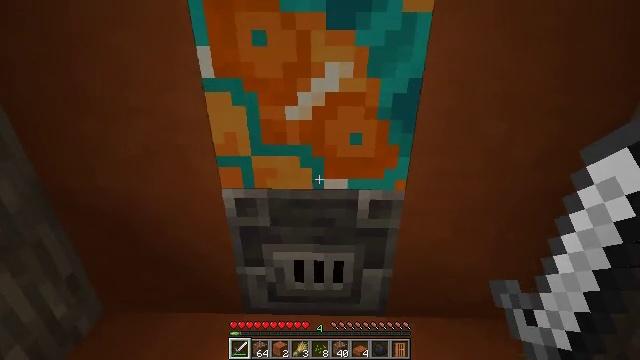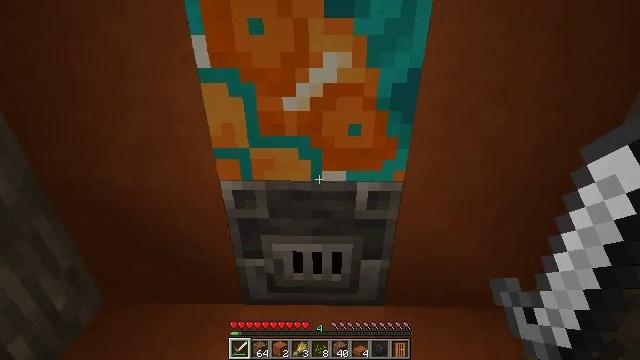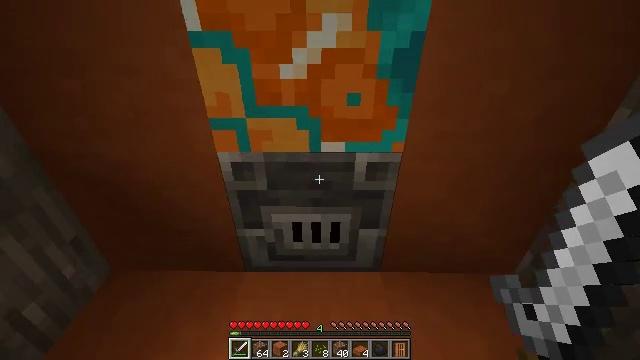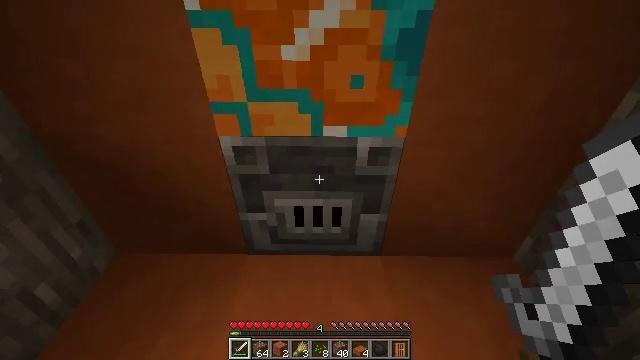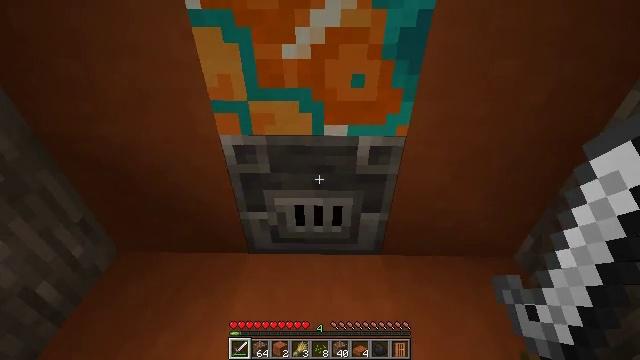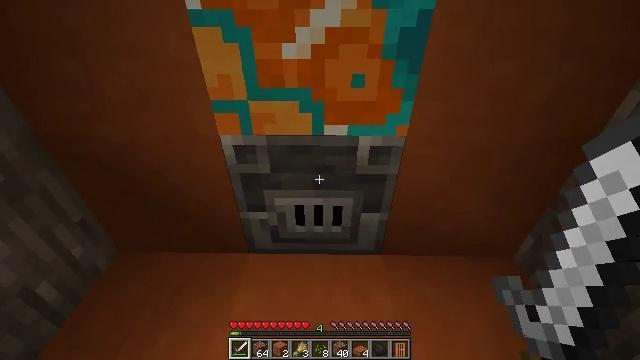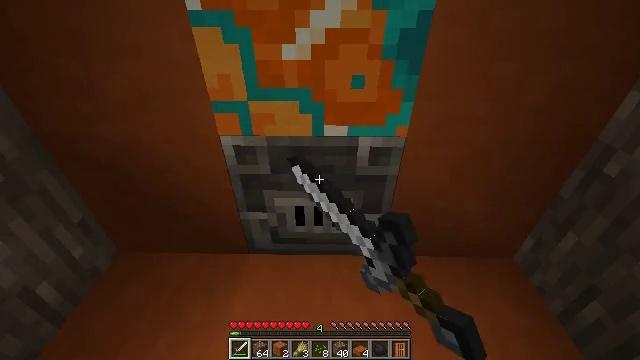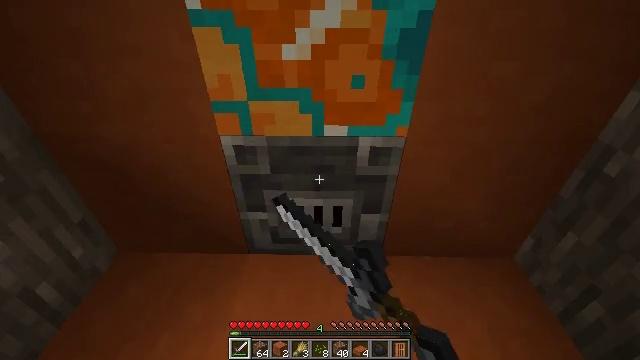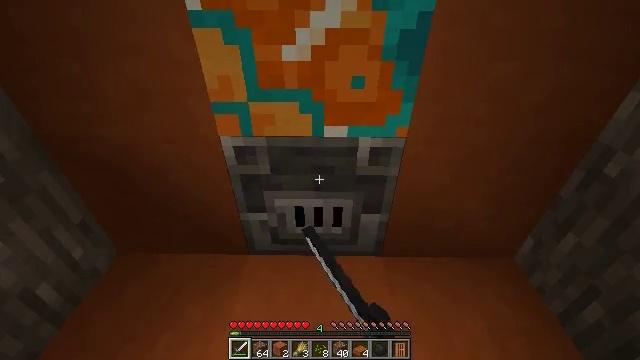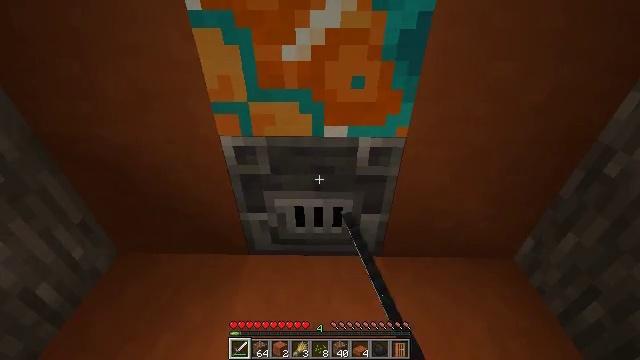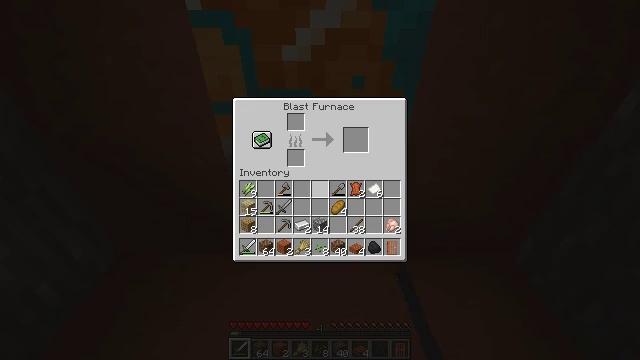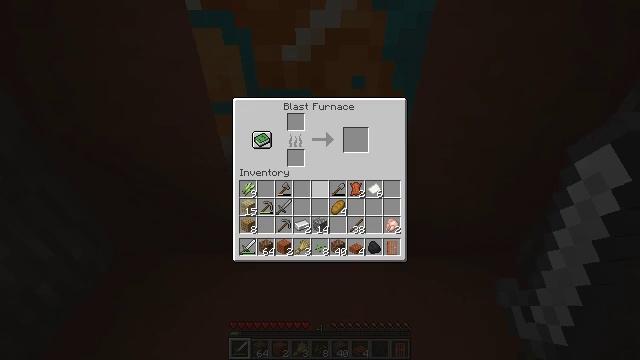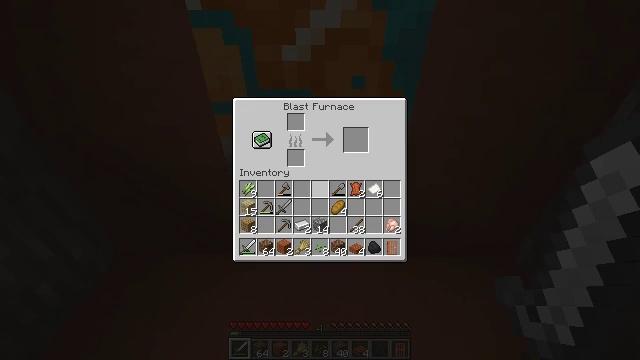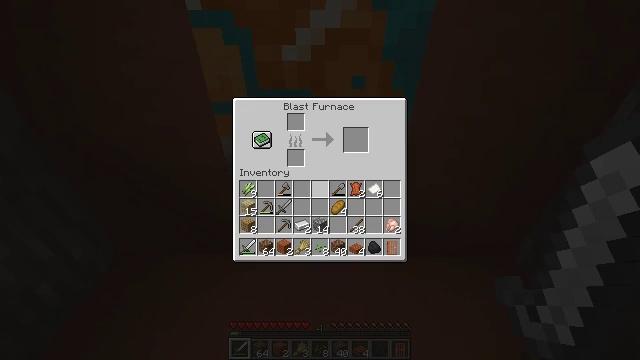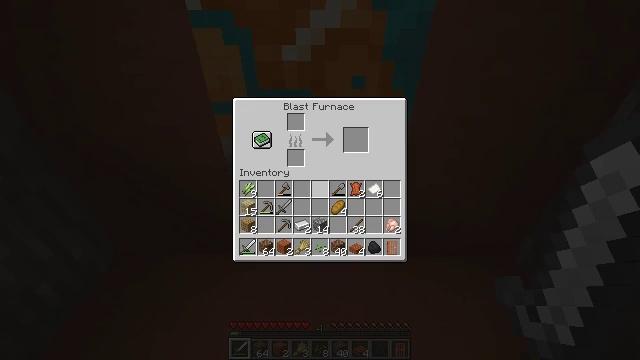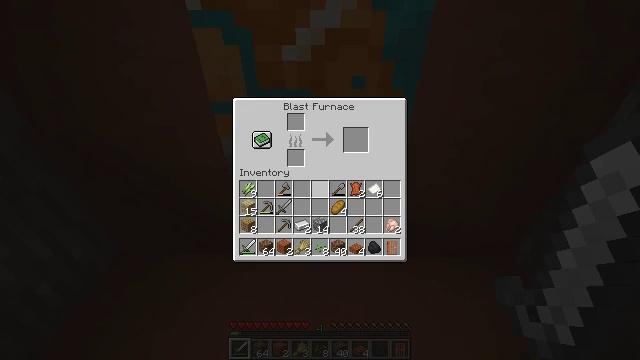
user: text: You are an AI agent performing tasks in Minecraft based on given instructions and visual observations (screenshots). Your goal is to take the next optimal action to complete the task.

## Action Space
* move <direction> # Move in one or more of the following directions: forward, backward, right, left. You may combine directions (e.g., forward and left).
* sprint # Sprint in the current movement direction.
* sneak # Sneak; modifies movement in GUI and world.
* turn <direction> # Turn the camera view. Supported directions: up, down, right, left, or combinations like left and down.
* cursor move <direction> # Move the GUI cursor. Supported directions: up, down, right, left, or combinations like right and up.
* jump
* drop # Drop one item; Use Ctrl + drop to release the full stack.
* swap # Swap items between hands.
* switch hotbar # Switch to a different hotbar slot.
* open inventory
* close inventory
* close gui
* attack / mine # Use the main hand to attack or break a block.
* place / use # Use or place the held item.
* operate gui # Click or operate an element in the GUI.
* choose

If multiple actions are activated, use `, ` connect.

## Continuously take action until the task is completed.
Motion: motion action
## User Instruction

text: Mine sand by the water.
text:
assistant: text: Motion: turn down
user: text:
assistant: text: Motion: turn down
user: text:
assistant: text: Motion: turn down
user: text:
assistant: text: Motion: no_op
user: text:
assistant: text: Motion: use / place
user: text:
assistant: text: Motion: use / place
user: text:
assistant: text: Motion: use / place
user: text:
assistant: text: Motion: use / place
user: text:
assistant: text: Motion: no_op
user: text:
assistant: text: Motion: no_op
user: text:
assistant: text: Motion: no_op
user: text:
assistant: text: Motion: no_op
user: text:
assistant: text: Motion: no_op
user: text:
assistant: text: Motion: no_op
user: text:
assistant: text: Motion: no_op
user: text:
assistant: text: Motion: no_op
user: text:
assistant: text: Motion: no_op
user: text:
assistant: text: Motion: no_op
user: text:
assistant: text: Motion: no_op
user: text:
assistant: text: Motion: no_op
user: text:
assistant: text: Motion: no_op
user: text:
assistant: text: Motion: no_op
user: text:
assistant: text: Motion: no_op
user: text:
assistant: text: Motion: no_op
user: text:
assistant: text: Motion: no_op
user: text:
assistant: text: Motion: no_op
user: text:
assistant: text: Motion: no_op
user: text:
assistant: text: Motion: no_op
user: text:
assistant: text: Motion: no_op
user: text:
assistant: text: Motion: no_op